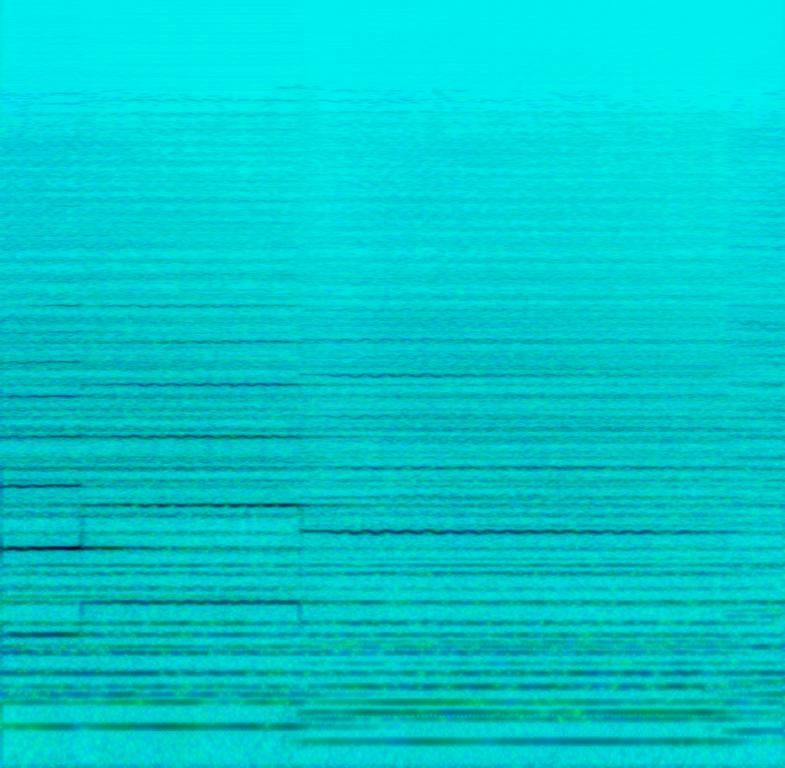
The low quality recording features a classical song that consists of widely spread sustained strings melody and woodwind melody. It sounds vintage, calming and relaxing, like something you would hear in an easygoing movie scene.